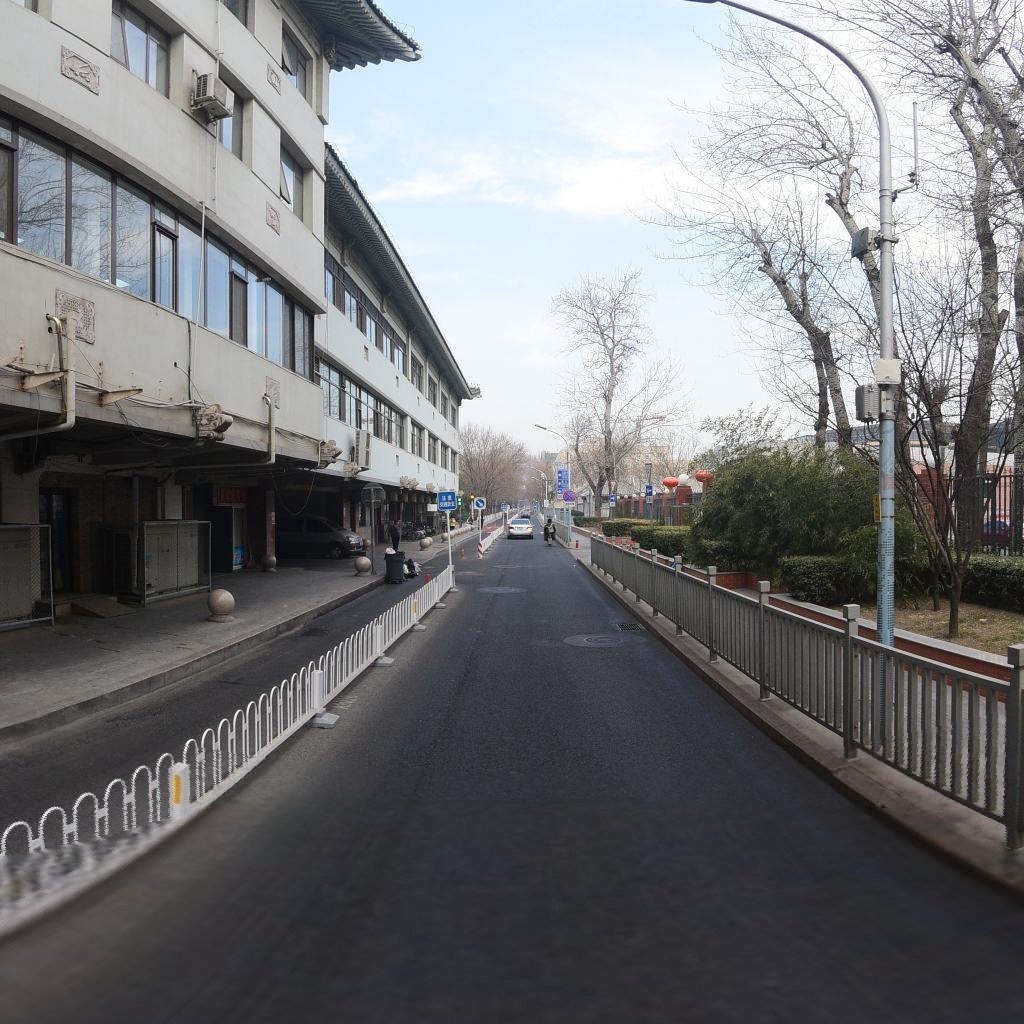
Region: Dongcheng
Road damage annotations: longitudinal crack, manhole cover